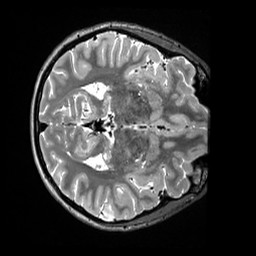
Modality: T2w
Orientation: axial
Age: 34
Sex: female
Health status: ill
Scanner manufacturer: siemens
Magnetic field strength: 3 T
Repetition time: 3.2 s
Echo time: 0.564 s